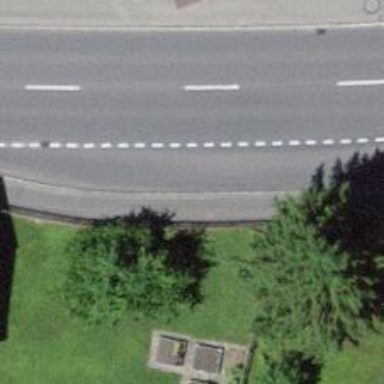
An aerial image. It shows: Bus stop with platform for public transport.